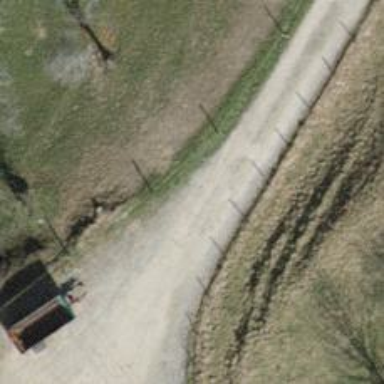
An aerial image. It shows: Fence.